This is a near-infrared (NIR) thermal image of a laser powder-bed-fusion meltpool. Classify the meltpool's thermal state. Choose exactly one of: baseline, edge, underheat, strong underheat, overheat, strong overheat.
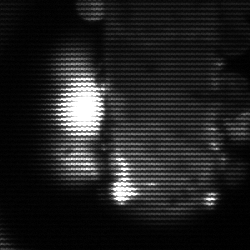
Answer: strong underheat